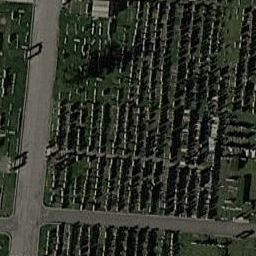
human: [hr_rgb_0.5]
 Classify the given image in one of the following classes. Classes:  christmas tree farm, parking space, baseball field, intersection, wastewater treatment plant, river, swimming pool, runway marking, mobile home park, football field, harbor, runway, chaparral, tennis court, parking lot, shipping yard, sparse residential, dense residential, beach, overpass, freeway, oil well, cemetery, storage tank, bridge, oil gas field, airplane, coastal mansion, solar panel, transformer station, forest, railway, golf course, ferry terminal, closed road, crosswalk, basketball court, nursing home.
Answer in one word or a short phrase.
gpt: cemetery